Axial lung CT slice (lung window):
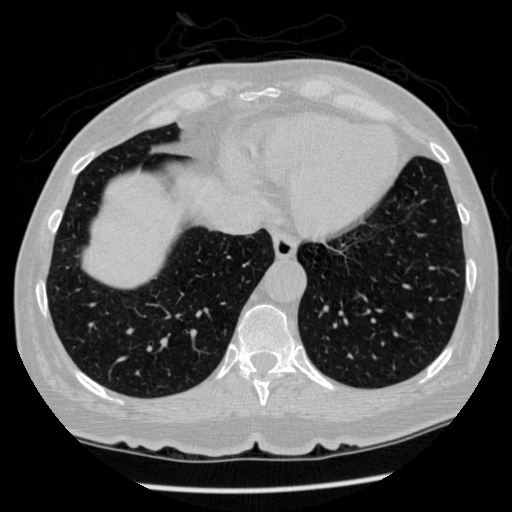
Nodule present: no